Field crop: maize
Growth stage: 2
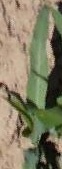
Species: maize